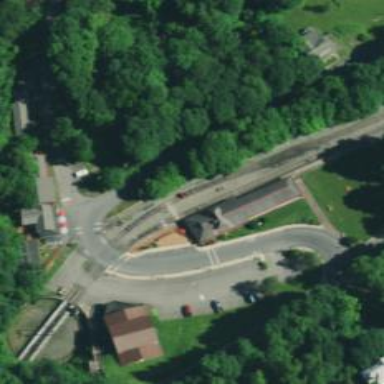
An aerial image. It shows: Railway platform.